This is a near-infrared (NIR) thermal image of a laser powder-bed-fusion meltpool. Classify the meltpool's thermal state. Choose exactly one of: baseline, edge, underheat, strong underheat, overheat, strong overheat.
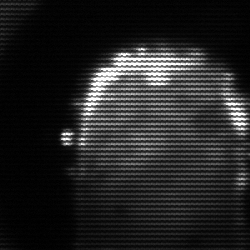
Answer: baseline